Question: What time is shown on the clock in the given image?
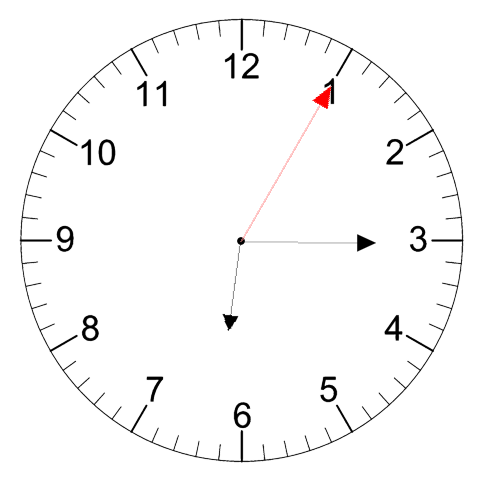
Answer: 06:15:05